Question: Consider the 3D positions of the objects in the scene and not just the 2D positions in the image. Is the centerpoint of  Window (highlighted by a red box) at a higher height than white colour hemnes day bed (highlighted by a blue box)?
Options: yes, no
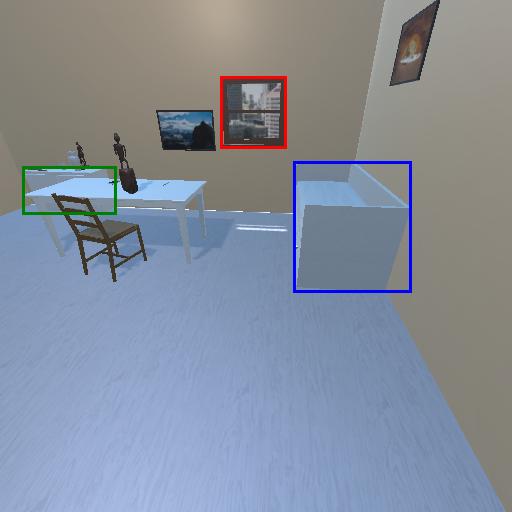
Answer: yes